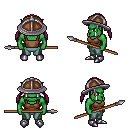
a pixel art fantasy rpg character, male body template, orc, green skin, brown pirate shirt, teal pants, white blonde twin-tailed hairstyle, chain helm, metal boots, spear, four views (front, back, left, right), 2x2 character sprite sheet, small pixel art, hard edges, no anti-aliasing